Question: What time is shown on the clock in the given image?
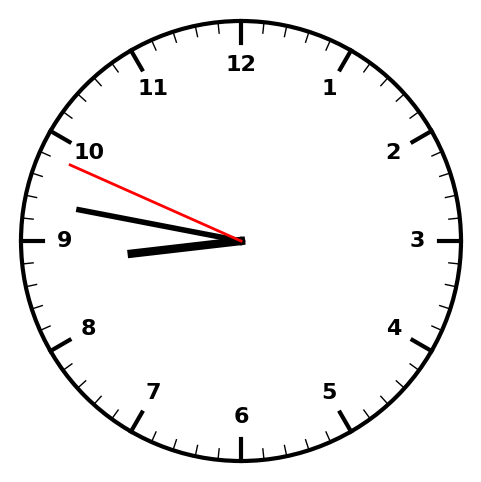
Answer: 08:46:49